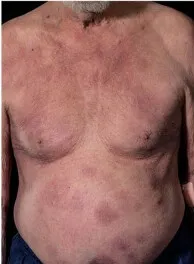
Clinical presentation. (a-c) Widespread patches, plaques, and tumors involving the trunk and lower extremities.
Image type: medical_photograph (skin_photograph)